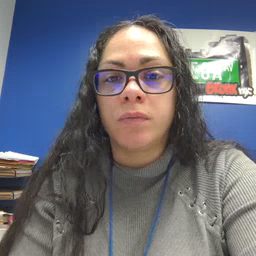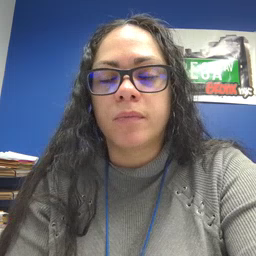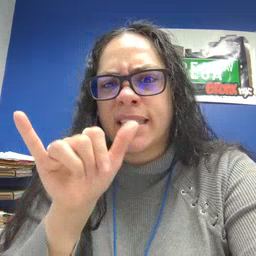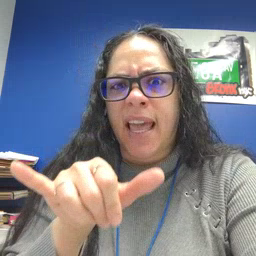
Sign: stay